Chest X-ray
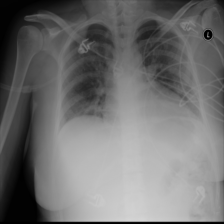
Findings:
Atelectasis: negative
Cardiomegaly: negative
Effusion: negative
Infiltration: negative
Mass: negative
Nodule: negative
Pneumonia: negative
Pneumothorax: negative
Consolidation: negative
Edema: negative
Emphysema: negative
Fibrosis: negative
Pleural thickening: negative
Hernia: negative